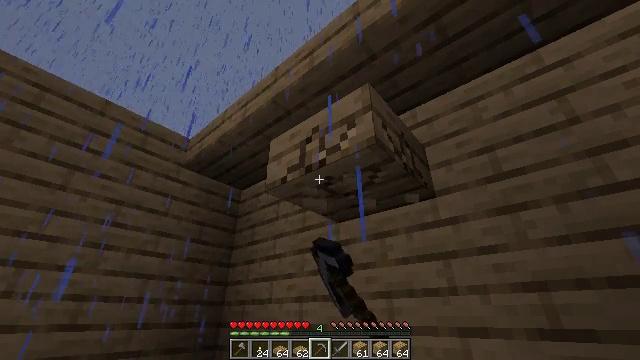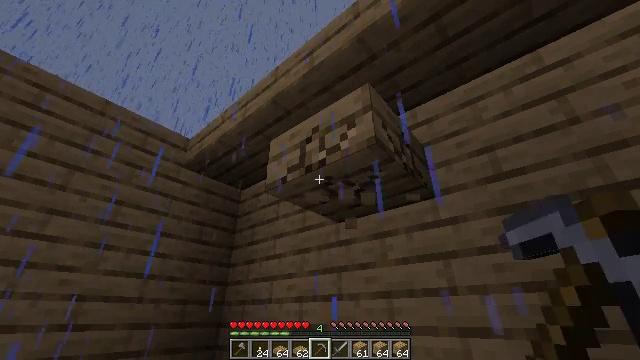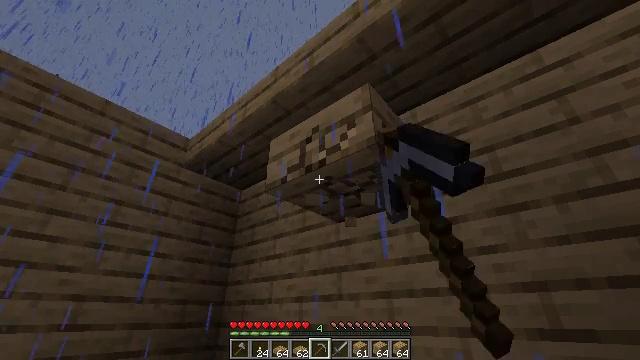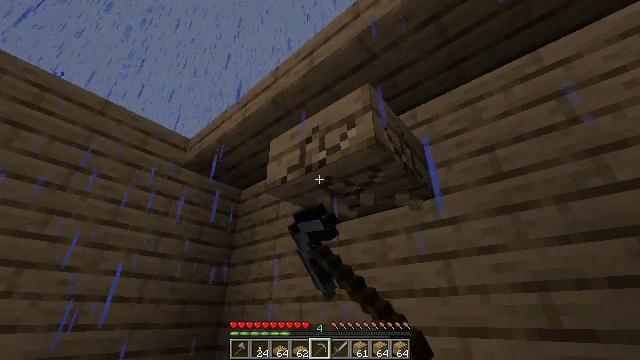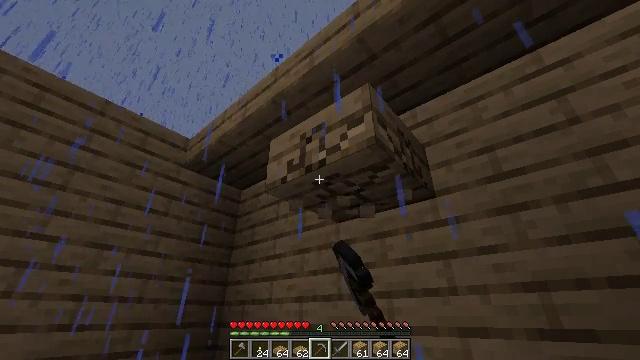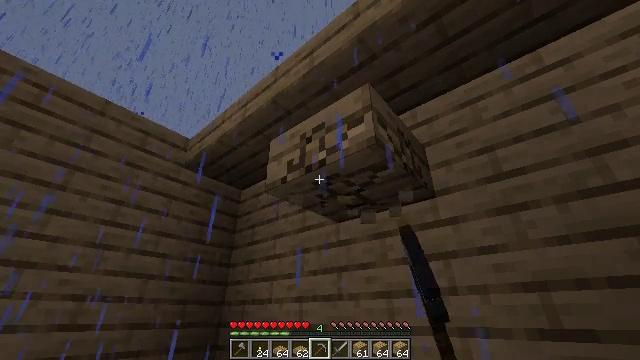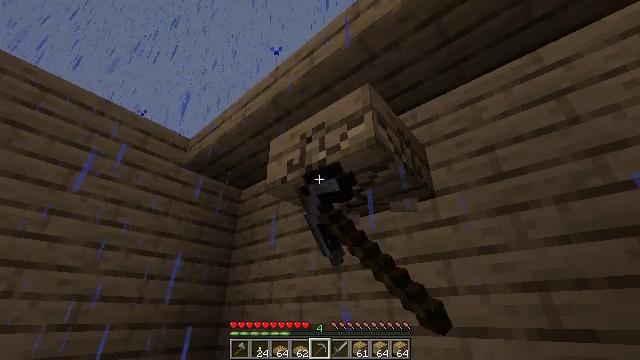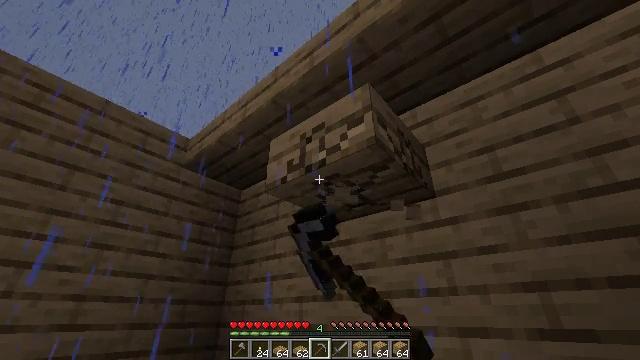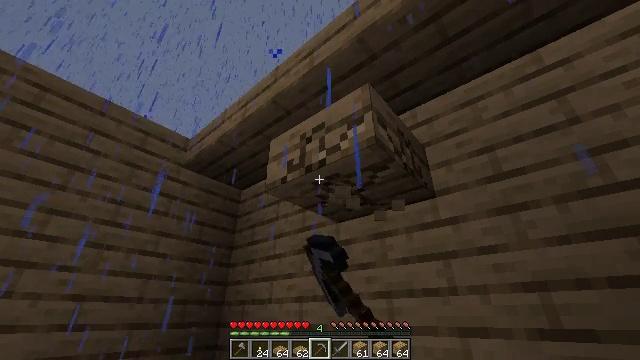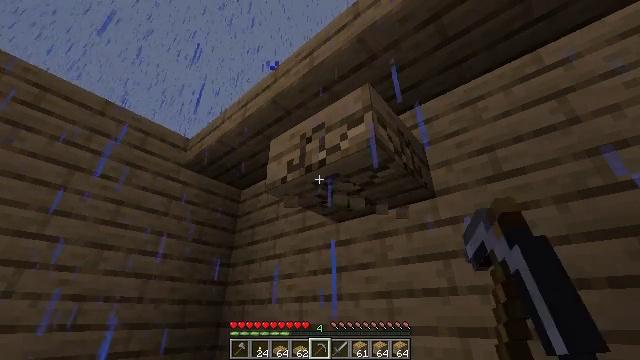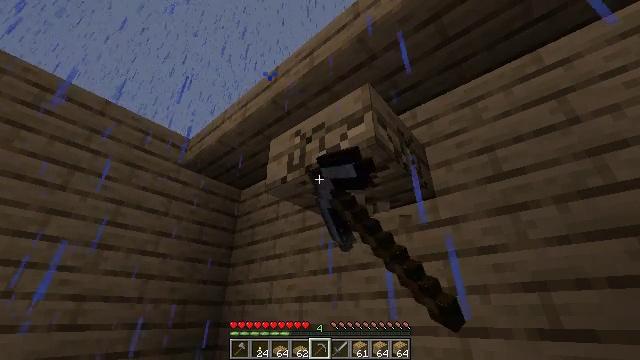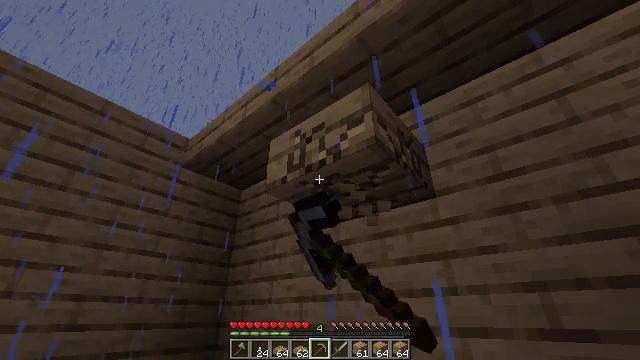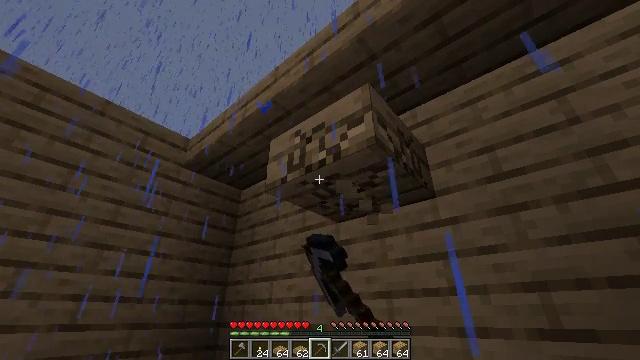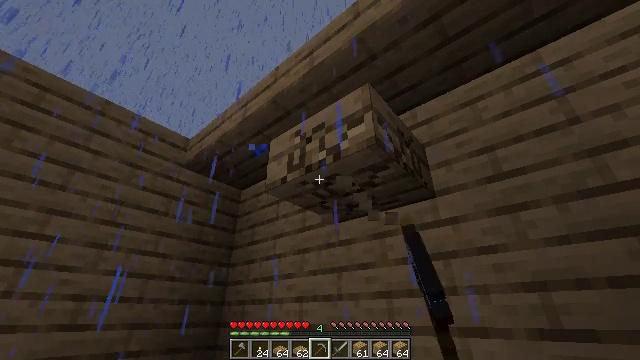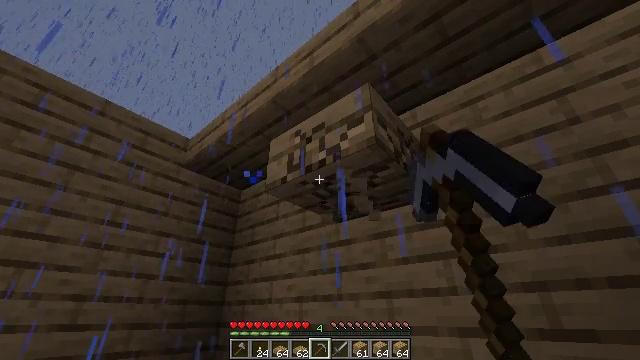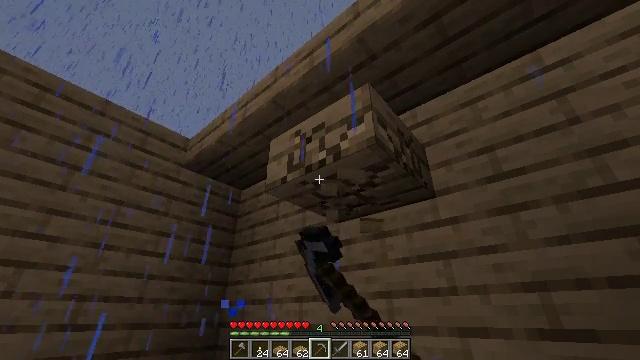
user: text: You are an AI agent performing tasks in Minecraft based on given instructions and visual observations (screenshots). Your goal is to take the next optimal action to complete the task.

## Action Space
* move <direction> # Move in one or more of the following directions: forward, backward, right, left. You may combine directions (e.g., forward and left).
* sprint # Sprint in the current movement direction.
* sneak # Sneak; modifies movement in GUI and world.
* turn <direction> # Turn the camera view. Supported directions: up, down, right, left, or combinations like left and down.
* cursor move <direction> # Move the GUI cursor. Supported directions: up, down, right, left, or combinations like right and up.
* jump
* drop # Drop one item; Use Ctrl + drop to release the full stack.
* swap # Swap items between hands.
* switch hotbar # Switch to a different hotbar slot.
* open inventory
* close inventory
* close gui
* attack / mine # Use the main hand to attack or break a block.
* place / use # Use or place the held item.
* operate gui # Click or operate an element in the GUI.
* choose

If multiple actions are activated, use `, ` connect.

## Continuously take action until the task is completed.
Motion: motion action
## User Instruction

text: Remove the oak slab to gather resources.
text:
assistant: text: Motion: attack / mine
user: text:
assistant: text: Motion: attack / mine
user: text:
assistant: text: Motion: attack / mine
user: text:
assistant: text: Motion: attack / mine
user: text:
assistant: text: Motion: attack / mine
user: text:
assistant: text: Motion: attack / mine
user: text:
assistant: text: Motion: attack / mine
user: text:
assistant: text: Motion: attack / mine
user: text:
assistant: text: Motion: attack / mine
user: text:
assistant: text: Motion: attack / mine
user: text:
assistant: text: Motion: attack / mine
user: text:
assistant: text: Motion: attack / mine
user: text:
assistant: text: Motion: attack / mine
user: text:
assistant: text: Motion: attack / mine
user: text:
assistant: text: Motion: attack / mine
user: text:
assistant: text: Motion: attack / mine
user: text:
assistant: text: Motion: attack / mine
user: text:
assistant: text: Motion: attack / mine
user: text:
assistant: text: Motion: attack / mine
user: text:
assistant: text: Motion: attack / mine
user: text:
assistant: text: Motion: attack / mine
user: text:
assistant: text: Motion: attack / mine
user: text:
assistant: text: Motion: attack / mine
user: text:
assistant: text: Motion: attack / mine
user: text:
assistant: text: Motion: attack / mine
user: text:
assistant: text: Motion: attack / mine
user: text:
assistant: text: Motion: attack / mine
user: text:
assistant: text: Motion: attack / mine
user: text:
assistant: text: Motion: attack / mine
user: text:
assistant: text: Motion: attack / mine